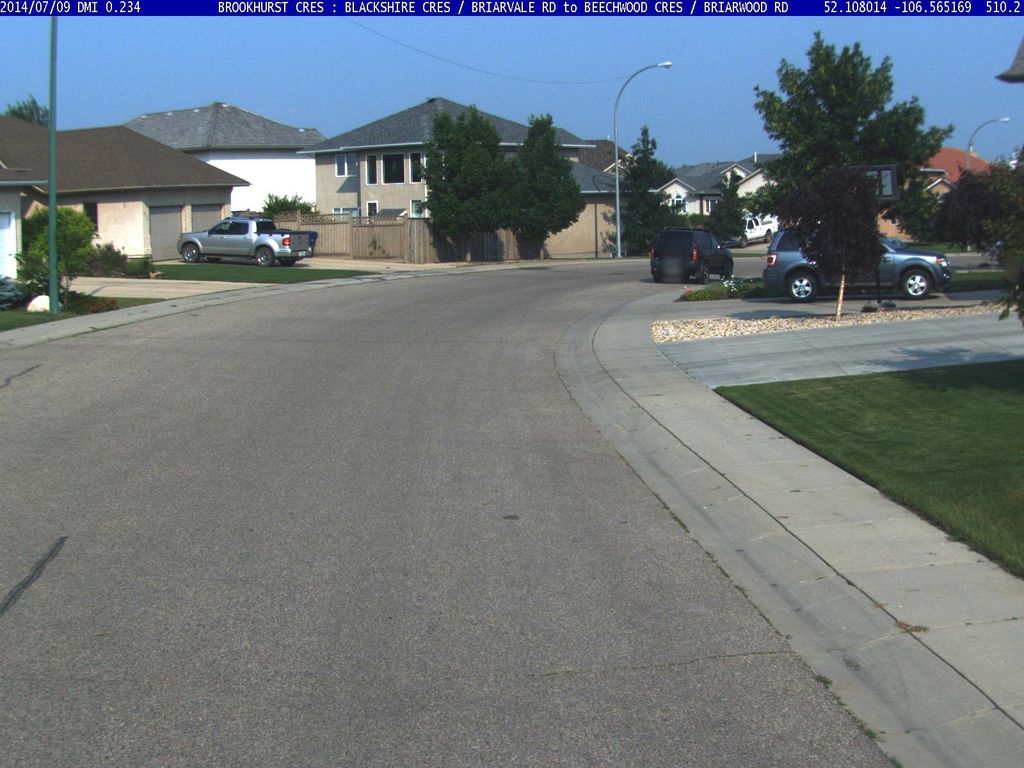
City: saskatoon